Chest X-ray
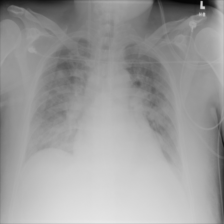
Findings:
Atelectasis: negative
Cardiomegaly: negative
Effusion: positive
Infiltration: positive
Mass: negative
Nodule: negative
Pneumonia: negative
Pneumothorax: negative
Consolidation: positive
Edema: negative
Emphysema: negative
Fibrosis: negative
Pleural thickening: negative
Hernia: negative